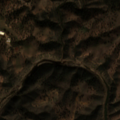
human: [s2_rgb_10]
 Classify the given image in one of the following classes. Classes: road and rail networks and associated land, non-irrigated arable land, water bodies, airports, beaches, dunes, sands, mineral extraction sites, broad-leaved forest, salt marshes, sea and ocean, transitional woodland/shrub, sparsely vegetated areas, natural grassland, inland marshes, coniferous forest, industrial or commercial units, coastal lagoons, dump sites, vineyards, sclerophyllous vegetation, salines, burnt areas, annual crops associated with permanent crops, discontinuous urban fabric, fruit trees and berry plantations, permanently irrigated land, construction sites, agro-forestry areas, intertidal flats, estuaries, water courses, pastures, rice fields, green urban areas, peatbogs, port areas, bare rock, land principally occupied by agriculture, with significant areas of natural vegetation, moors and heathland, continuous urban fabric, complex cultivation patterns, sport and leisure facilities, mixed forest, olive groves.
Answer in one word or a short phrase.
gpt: agro-forestry areas, broad-leaved forest, sclerophyllous vegetation